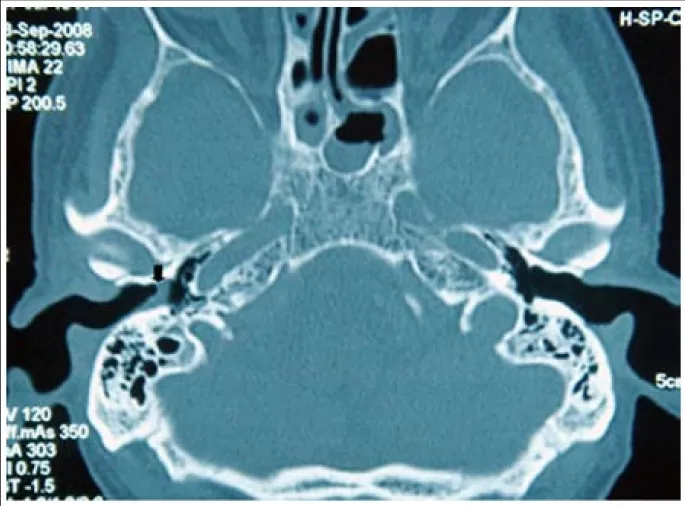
Computed tomography scan of the temporal bone. The tumorous mass is indicated by an arrow.
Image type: radiology (ct)